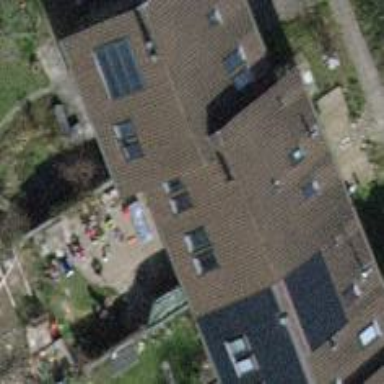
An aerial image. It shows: Terrace building.